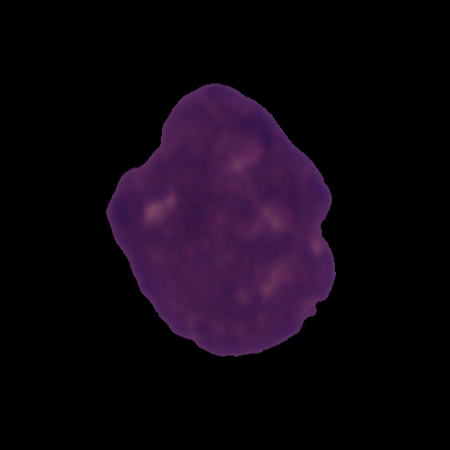
Label: cancer